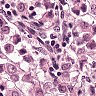
Metastatic tissue present: yes